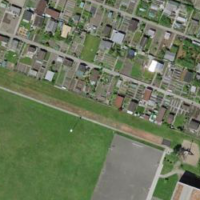
EUNIS habitat code: 53
Species observed at this site:
Ilex aquifolium